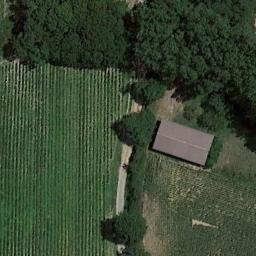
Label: sparse_residential